Question: i have a scene(object) json file with this structure that i load with ObjectLoader.

Once added in a scene i want to modify texture to add parameters like THREE.SmoothShading, add an envMap...
i know how to find an object: var obj = scene.getObjectByName( "bas", true );
but i have to idea how to select a material and make modification that apply to all object using this material
Can't find anything on the web, could someone help please ?
best regards
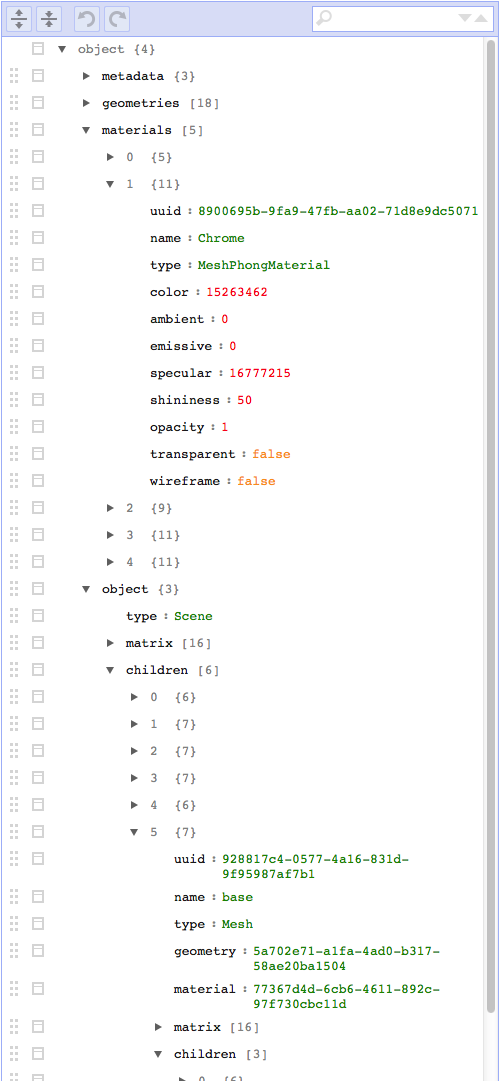
Answer: This is how you can traverse your scene and set the 'castShadow' flag on your objects. You can add more checks in there.
'''
object.traverse( function ( child ) {
if ( child instanceof THREE.Mesh ) {
child.castShadow = true;
}
});
'''